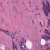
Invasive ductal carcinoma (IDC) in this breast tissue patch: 1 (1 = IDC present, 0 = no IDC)